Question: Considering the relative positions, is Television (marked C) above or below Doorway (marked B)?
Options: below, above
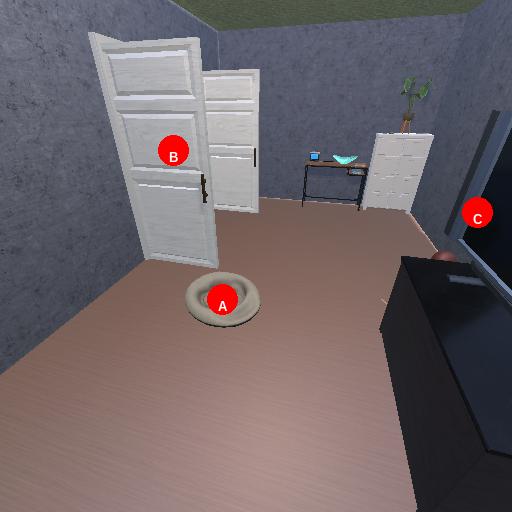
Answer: below